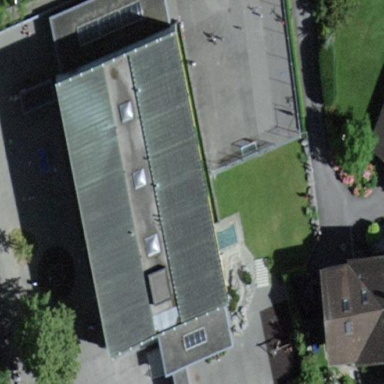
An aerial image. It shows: School building.